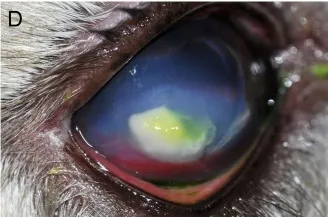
Day 7 (D)-On day 7, the stromal abscess had continued to increase by ~2 mm with improvement in corneal bullae, malacia, and progression of stromal vascularization. Fluorescein staining is evident overlying a portion of the abscess.
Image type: medical_photograph (other_medical_photograph)